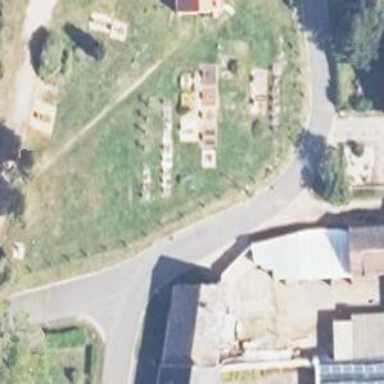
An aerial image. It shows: Graveyard.